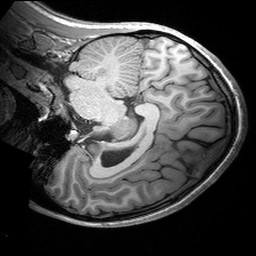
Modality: T1w
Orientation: sagittal
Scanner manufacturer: siemens
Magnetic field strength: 3 T
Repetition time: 2.53 s
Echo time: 0.00299 s